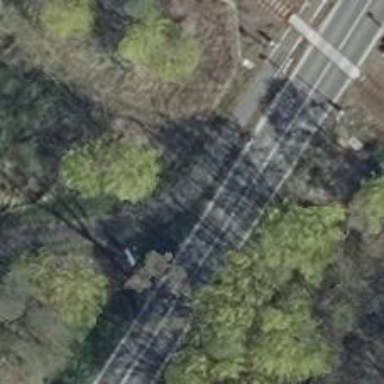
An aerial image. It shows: Asphalt path.